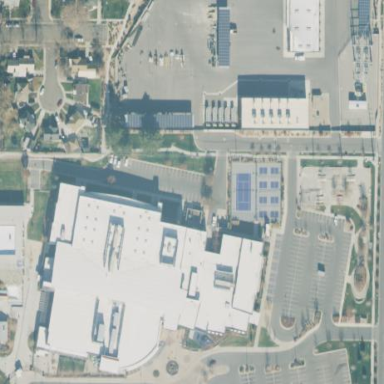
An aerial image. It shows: Community center building that is also sports center.